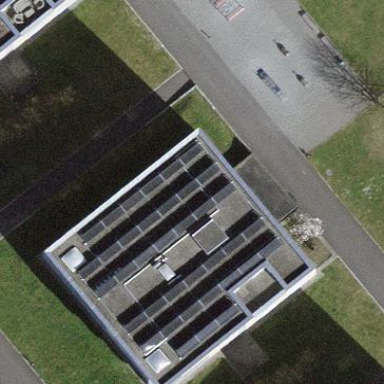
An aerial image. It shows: Solar power generator using photovoltaic panels.